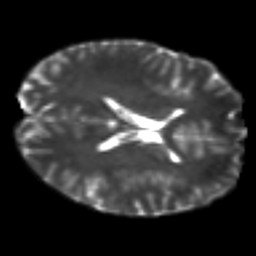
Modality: T2w
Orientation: axial
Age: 23
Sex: male
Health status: healthy
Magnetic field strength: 3 T
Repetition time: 8.4 s
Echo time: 0.0926 s